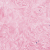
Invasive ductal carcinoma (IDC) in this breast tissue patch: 0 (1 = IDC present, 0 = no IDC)